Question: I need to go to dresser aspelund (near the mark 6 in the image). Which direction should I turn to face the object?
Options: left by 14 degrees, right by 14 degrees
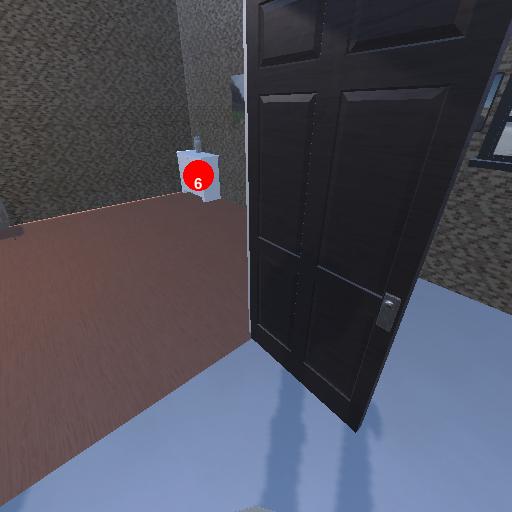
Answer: left by 14 degrees